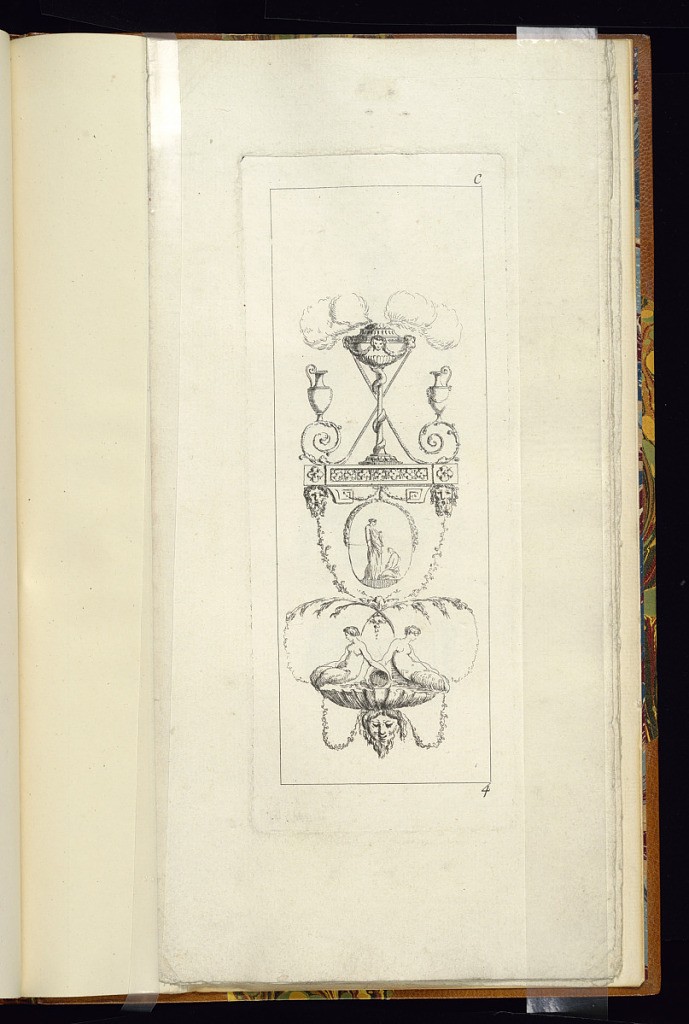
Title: Arabesque Design
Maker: Juste-François Boucher, French, 1736 – 1782
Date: ca. 1775
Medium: Etching on cream laid paper
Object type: Print
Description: Arabesque design with a censer, vases, mascarons, rosettes, and anguipeds.